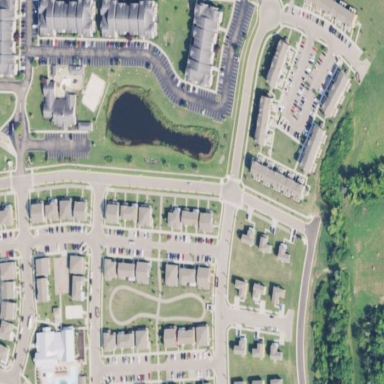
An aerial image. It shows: Residential area with apartments.